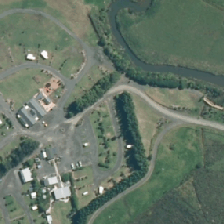
Land cover: urban_build_up